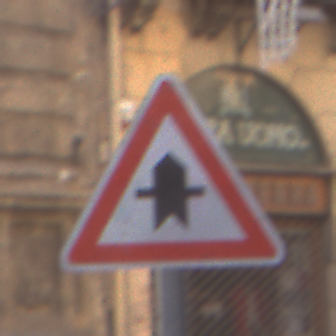
Verkehrszeichen: Vorfahrt
Umgebung: Outdoor, Urban
Tageszeit: SunriseSunset
Wetter: PartlyCloudy
Licht: Natural
Jahreszeit: NotSpecified
Kontrast: LowContrast